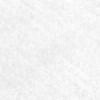
Label: no_change